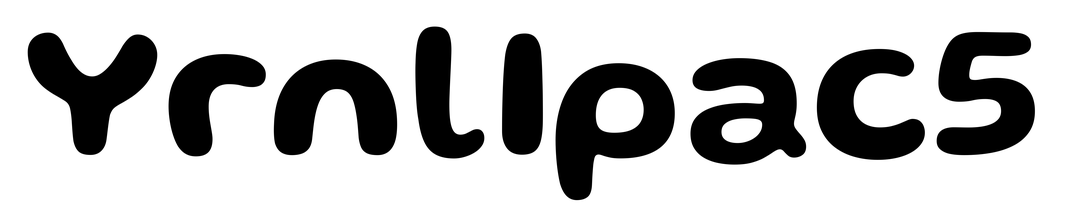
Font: Gluten_SemiBold